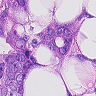
Metastatic tissue present: yes